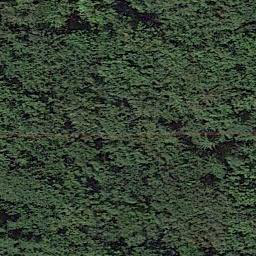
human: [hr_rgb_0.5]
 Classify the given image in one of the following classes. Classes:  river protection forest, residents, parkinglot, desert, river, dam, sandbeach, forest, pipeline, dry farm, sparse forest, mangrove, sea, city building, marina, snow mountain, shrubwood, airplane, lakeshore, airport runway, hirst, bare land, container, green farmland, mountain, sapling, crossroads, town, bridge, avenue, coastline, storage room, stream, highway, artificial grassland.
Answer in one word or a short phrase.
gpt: forest